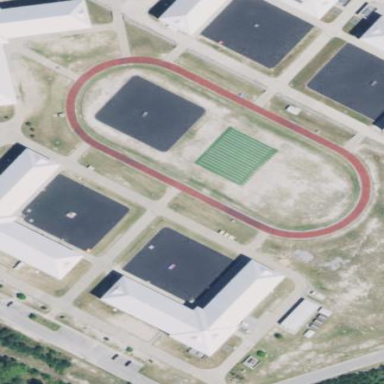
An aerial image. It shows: Track in leisure land.